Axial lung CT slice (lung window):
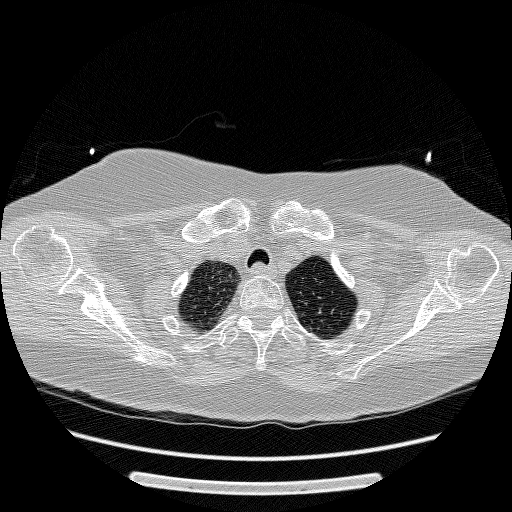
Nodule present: no